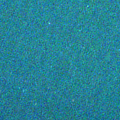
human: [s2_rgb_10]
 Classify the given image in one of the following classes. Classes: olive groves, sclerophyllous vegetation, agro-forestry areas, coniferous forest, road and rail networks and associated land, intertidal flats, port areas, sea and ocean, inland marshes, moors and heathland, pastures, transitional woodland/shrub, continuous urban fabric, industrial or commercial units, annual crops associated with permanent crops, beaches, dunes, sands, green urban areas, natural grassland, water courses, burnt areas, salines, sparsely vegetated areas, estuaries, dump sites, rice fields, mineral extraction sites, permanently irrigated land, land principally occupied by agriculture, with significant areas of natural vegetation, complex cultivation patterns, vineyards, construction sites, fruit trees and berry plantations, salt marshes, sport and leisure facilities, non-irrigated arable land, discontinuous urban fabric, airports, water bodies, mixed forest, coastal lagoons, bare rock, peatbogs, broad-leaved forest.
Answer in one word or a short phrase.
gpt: sea and ocean